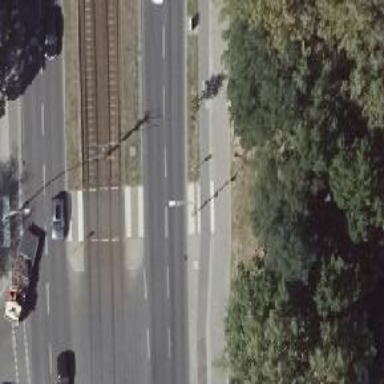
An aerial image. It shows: Asphalt path for cycling.